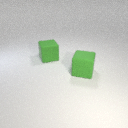
large green rubber cube behind large green rubber cube